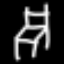
Label: chair